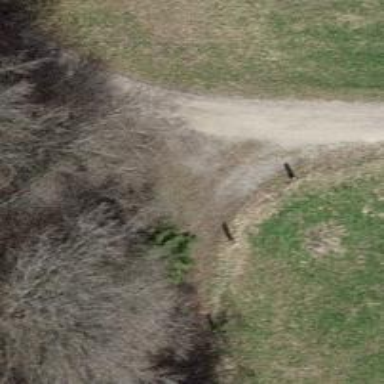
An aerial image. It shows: Bench.